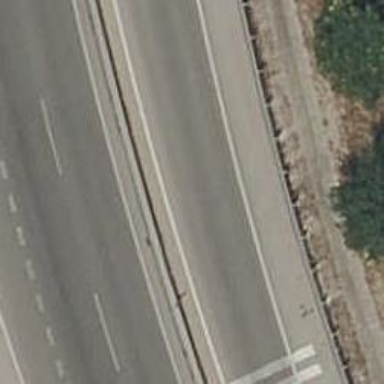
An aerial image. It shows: Motorway link.